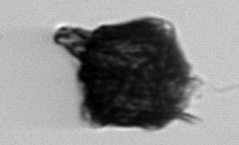
Label: Gonyaulax